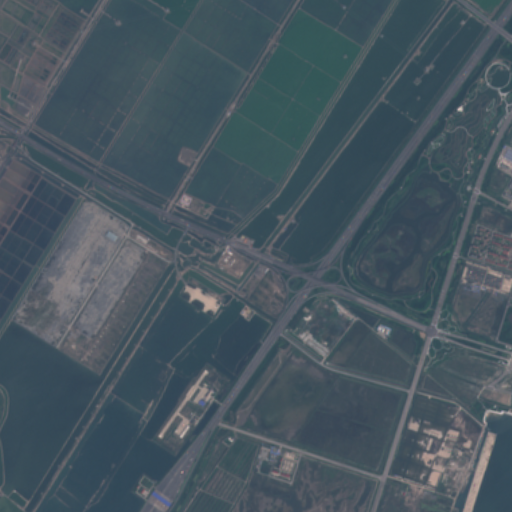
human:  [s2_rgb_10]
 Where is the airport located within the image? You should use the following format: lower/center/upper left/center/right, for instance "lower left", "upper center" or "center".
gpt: The airport is located in the lower left of the image.
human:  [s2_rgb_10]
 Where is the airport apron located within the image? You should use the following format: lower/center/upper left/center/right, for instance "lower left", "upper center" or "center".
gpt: The airport apron is located in the lower center of the image.
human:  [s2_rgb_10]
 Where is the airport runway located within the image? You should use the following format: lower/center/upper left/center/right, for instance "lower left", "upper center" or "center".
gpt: The airport runway is located in the lower left of the image.
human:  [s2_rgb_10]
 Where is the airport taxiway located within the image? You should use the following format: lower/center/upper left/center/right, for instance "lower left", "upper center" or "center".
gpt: The airport taxiway is located in the lower center of the image.
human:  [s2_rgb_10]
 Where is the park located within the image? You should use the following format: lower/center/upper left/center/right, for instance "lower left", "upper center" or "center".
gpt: The park is located in the right of the image.
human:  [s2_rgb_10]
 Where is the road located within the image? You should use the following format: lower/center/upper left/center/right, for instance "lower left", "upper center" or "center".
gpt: There is no road in the image.